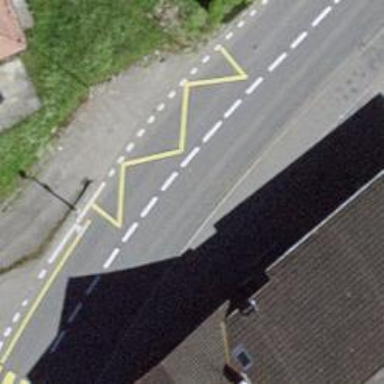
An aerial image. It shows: Bus stop equipped with public transport stop position.